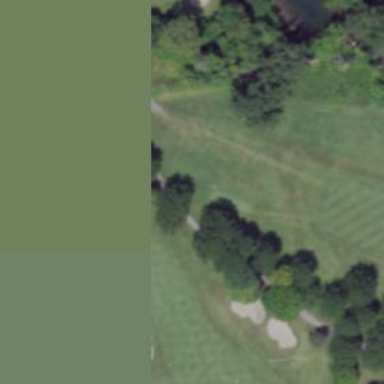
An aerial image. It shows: Pathway for golfing.